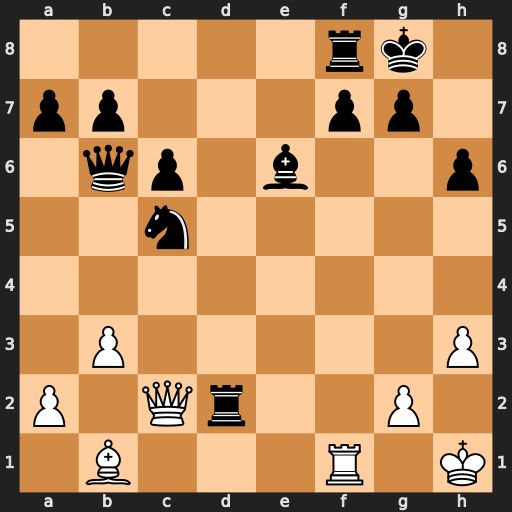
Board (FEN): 5rk1/pp3pp1/1qp1b2p/2n5/8/1P5P/P1Qr2P1/1B3R1K
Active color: w
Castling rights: -
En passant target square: -
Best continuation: Qh7#